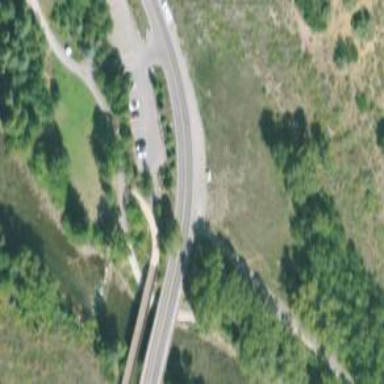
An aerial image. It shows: Tertiary road with bridge.